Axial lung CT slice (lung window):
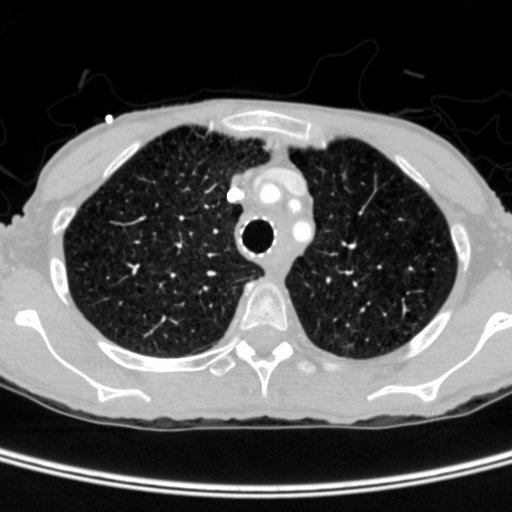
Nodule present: no